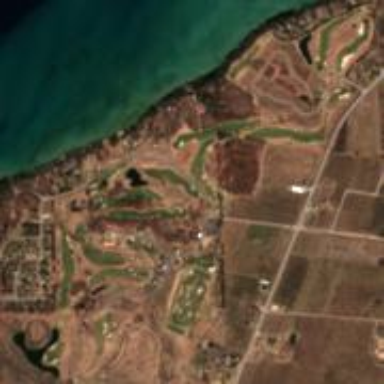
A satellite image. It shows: Golf course surrounded by greenery.